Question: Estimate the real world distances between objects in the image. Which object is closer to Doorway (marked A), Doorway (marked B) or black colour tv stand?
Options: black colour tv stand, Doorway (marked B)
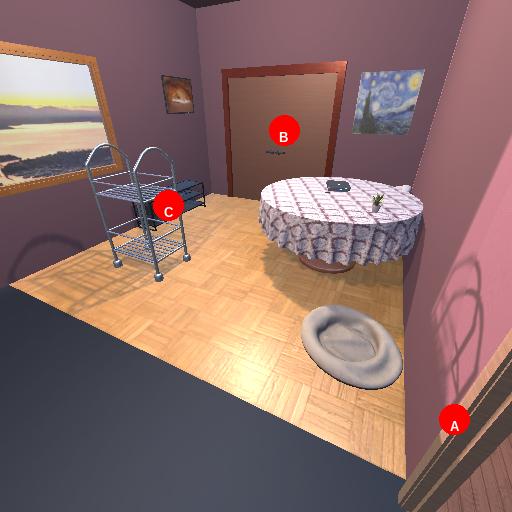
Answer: black colour tv stand